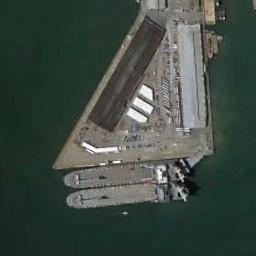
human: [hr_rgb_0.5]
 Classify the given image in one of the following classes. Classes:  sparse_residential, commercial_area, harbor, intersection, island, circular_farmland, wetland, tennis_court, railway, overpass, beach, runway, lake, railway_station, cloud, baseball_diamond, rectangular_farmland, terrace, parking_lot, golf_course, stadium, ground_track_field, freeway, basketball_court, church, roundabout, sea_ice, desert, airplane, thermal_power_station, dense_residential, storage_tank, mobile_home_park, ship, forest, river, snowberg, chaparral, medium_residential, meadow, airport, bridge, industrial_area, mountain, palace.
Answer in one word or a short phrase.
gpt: ship